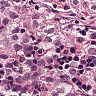
Metastatic tissue present: yes